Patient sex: M
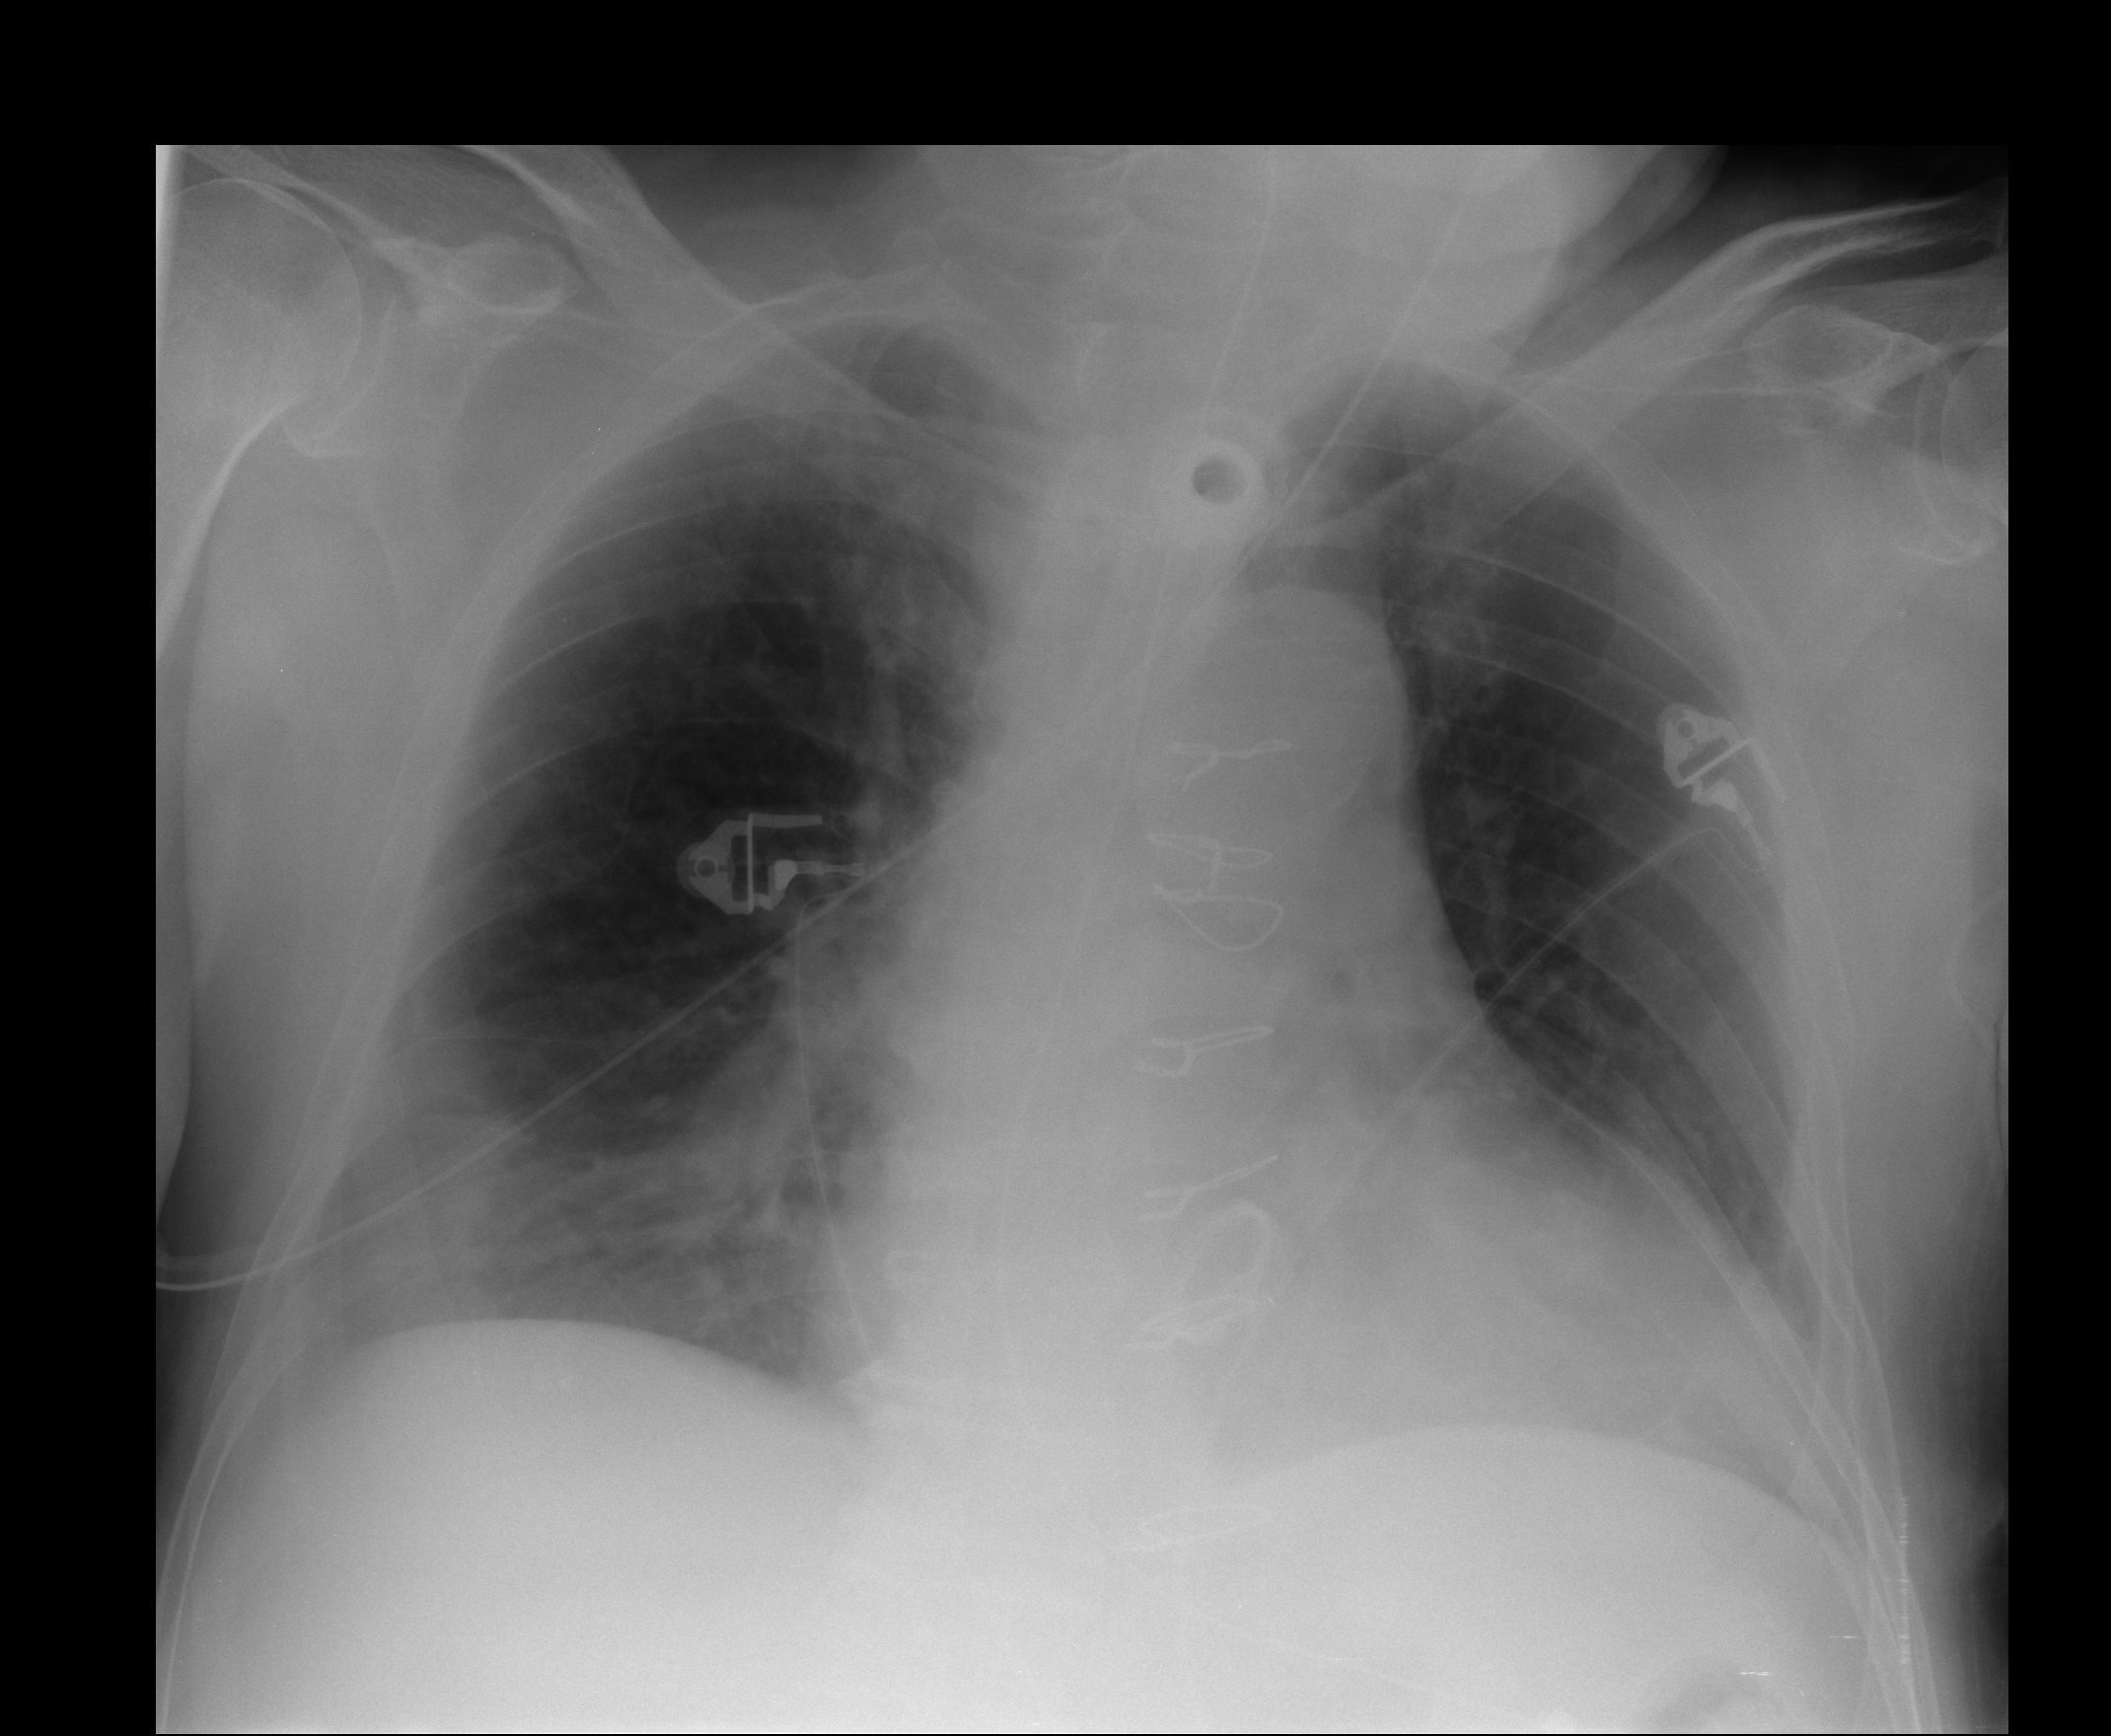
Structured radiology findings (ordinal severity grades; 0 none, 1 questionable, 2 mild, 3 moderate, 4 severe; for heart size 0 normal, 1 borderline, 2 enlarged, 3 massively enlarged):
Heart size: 2
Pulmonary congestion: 2
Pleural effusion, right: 2
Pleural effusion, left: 2
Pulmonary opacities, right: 1
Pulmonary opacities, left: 0
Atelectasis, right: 2
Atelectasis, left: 2